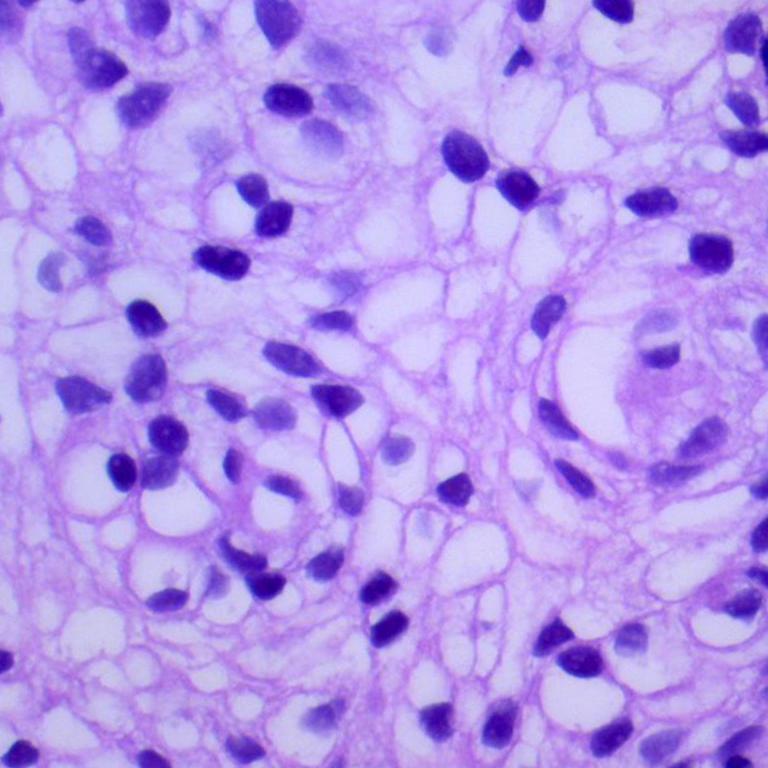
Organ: lung
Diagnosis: squamous carcinomas